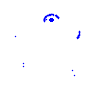
Particle: electron